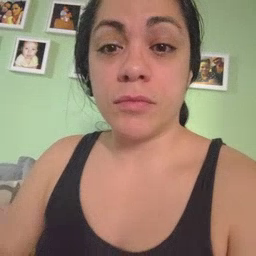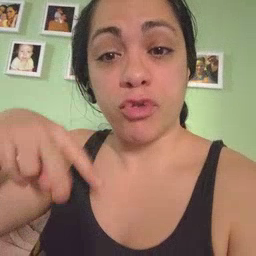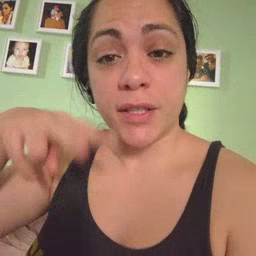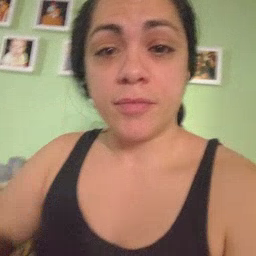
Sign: read